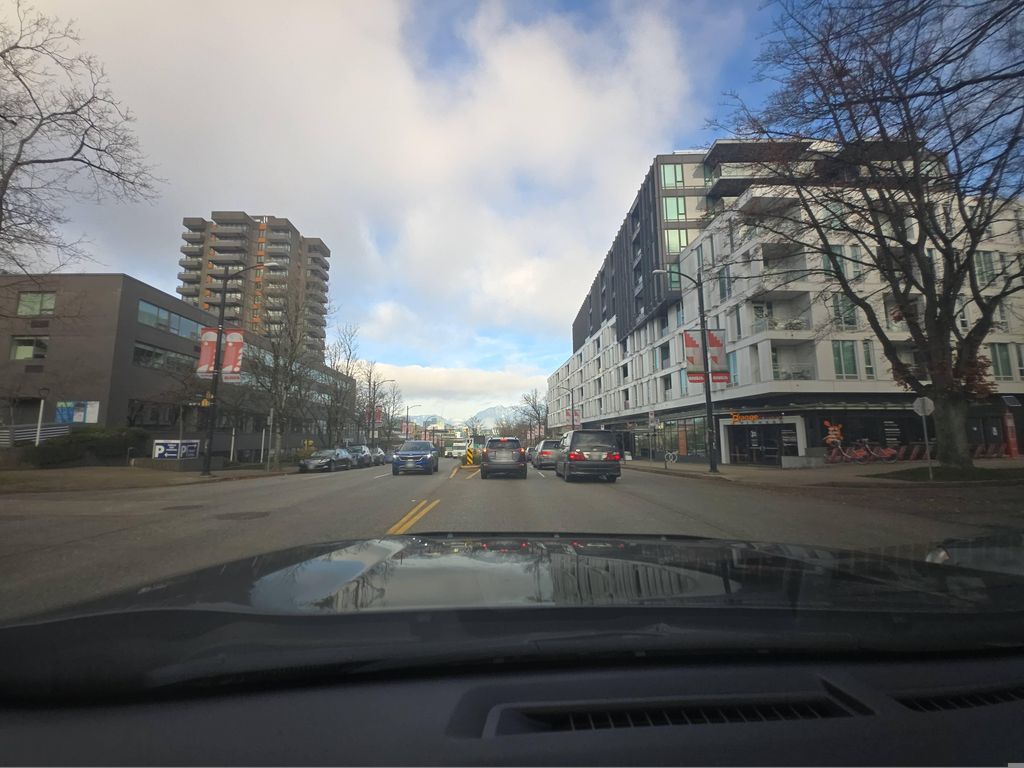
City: vancouver